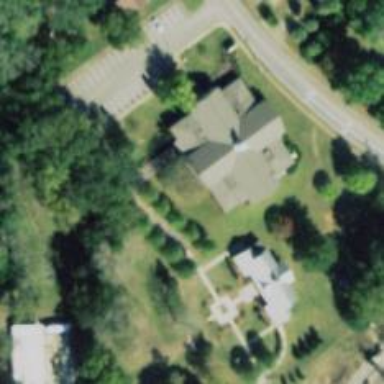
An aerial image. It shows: Library building.